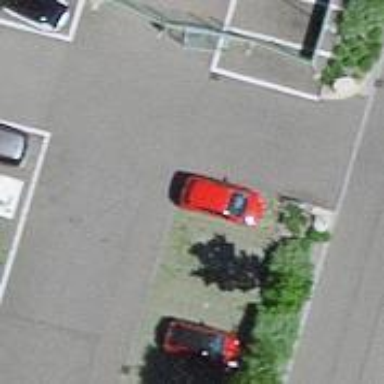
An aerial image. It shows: Car-sharing service available at this location.